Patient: sex F, age 33
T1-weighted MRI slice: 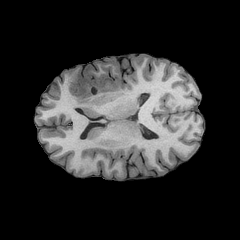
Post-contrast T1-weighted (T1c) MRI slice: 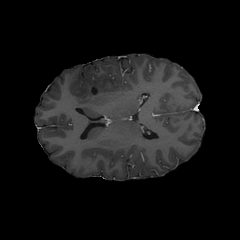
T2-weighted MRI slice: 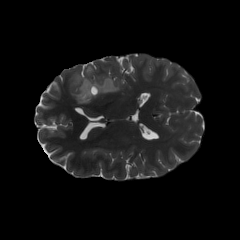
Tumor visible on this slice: yes
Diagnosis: Astrocytoma, IDH-mutant
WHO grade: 2